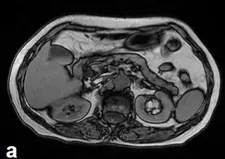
The first abdominal MRI. Both MR T1.
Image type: radiology (mri)